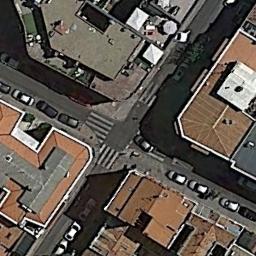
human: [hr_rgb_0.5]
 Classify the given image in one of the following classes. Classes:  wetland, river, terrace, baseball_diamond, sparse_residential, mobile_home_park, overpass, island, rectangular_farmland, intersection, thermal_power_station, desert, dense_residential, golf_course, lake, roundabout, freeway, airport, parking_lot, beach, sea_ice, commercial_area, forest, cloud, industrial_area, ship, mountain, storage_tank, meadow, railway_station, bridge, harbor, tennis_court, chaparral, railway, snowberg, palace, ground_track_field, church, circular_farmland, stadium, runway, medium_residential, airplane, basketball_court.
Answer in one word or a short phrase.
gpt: intersection